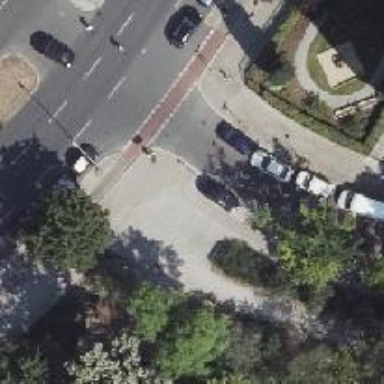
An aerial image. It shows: Footway along the road.